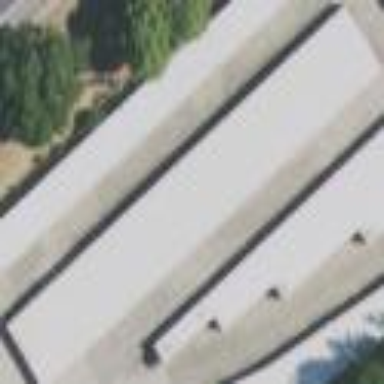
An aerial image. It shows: Commercial building that functions as storage rental shop.